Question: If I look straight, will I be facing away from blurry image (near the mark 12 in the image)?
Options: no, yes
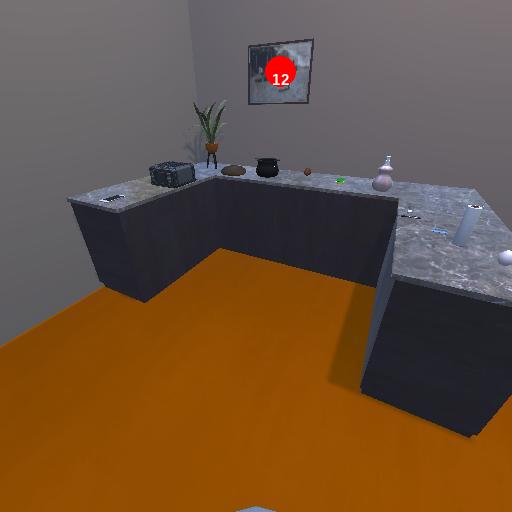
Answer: no